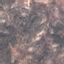
Land use / land cover: HerbaceousVegetation